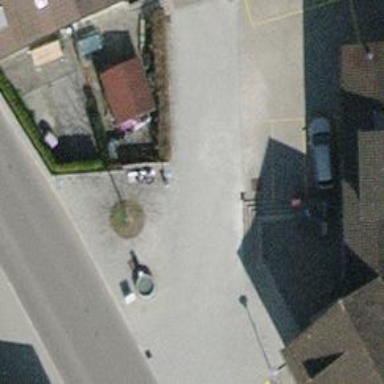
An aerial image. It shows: Bench for seating.